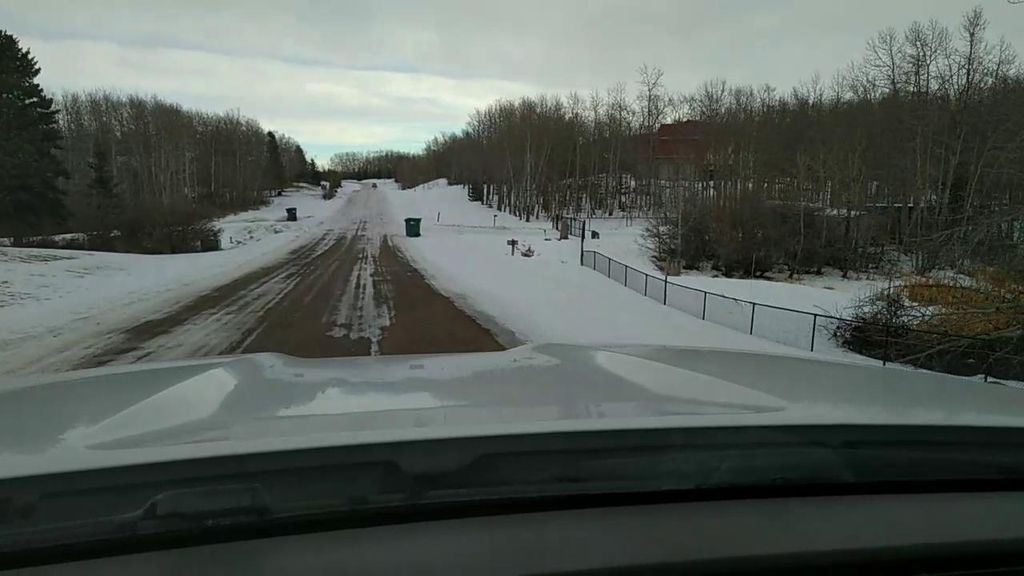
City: calgary